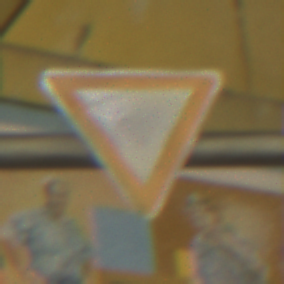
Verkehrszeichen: VorfahrtGewaehren
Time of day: Night
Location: Outdoor (Urban)
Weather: PartlyCloudy
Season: NotSpecified
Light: Artificial